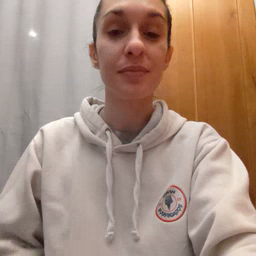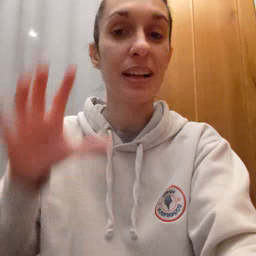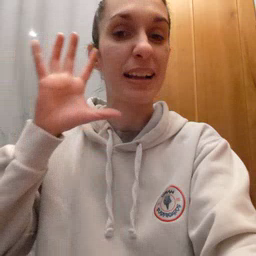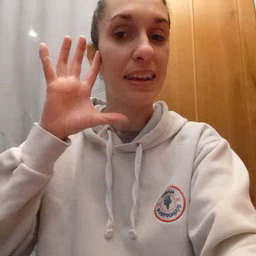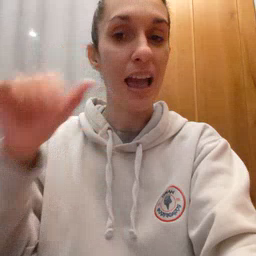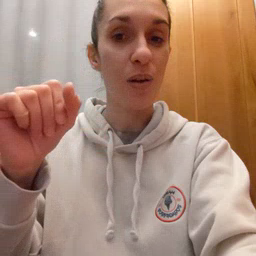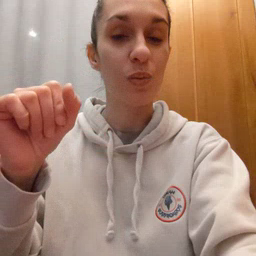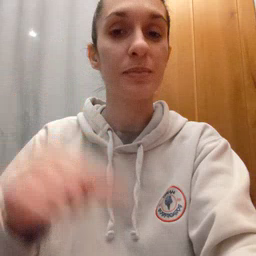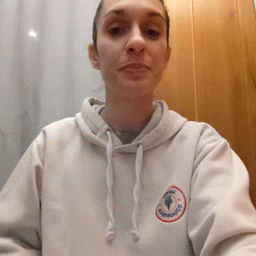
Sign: loud